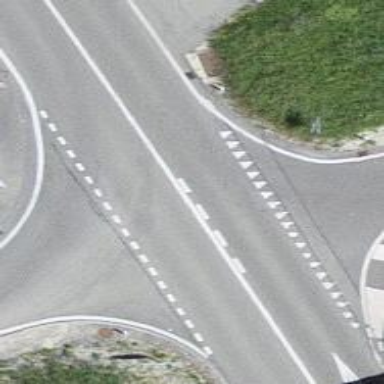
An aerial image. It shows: Trunk link road with asphalt surface.